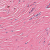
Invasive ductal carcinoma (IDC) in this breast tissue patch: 0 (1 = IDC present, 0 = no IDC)